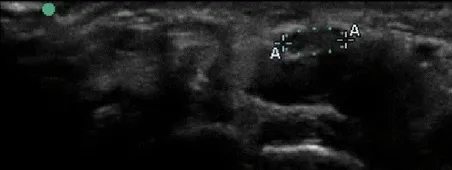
Ultrasound transverse view of the patient's wrist. B; Right wrist. Dashed circles indicate the median nerves. The figure shows enlargement of the left median nerve compared to the right median nerve.
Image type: radiology (ultrasound)